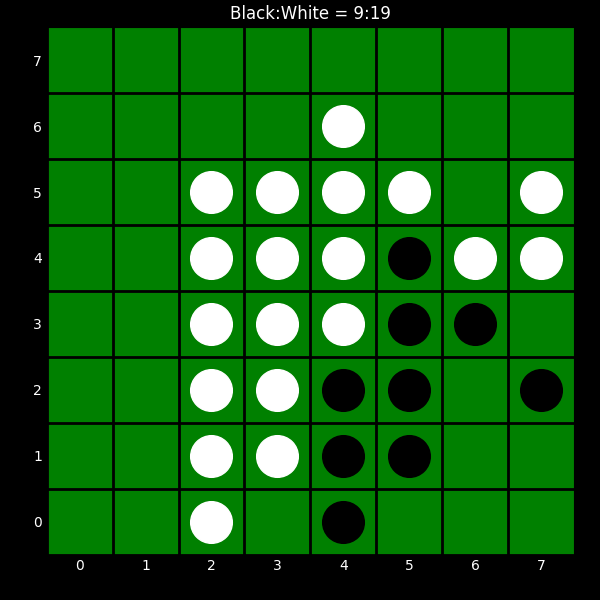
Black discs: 9
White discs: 19